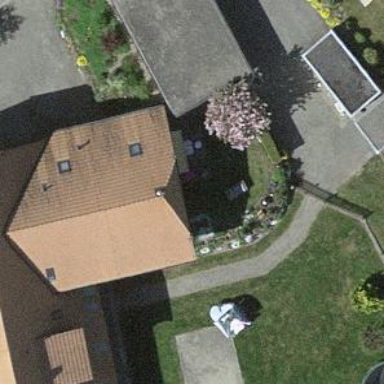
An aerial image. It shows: Garage building.